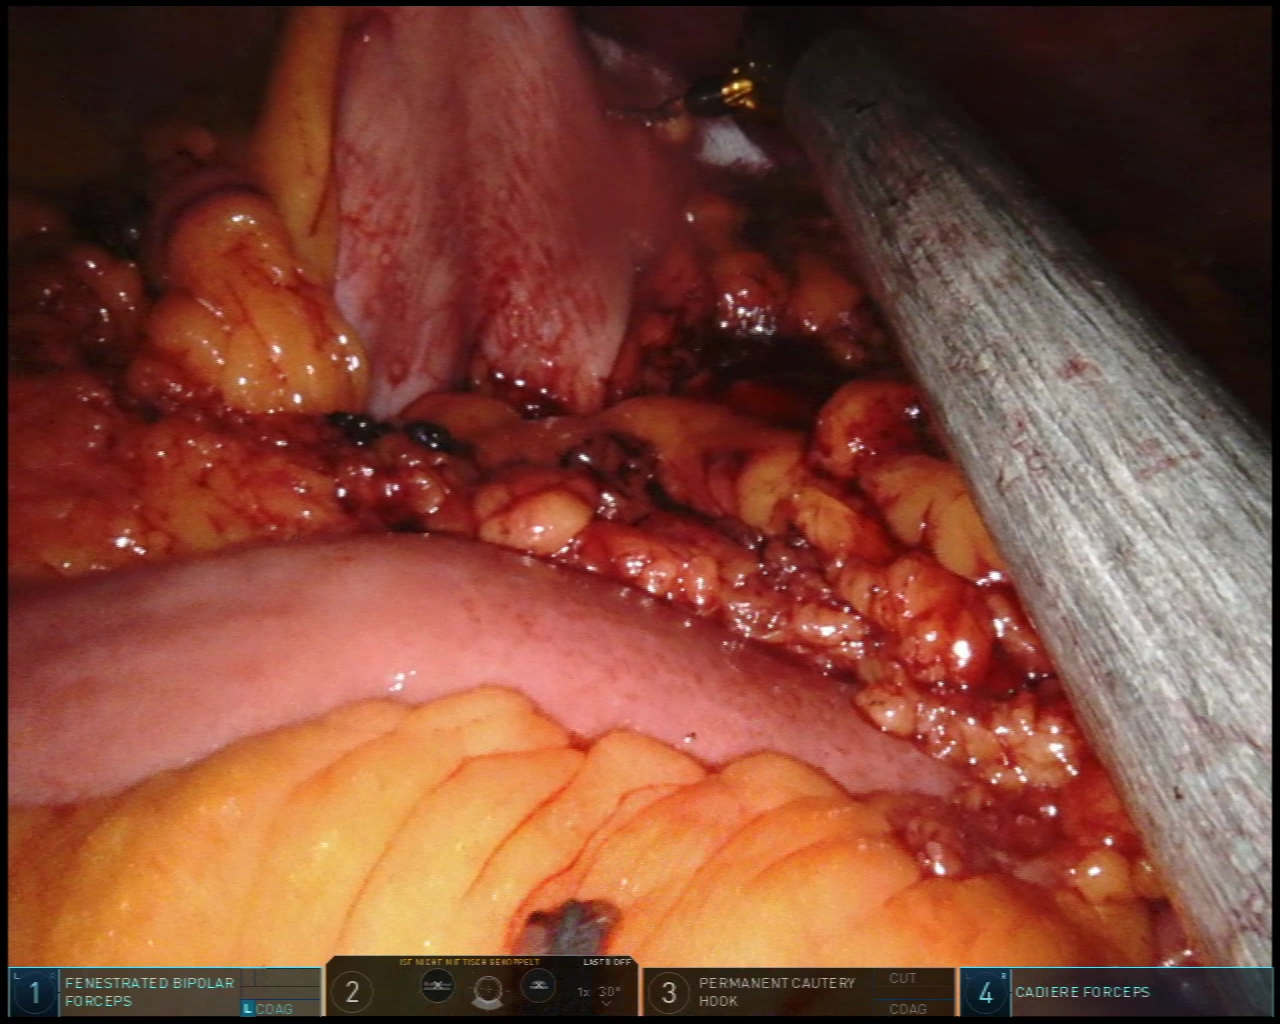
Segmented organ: stomach
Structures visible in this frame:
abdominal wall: yes
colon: no
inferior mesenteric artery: no
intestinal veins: no
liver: no
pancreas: no
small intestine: yes
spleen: no
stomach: yes
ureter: no
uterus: no
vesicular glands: no